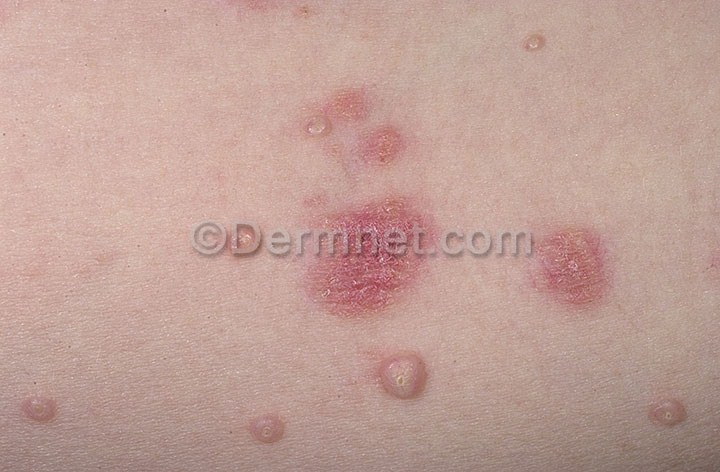
Disease: Herpes HPV and other STDs Photos